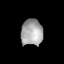
Tissue: lung
Cell type: Epithelial cells
Senescence score: 0.2412
Nuclear area (px): 563
Mean DAPI intensity: 165.748